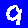
Digit: 9